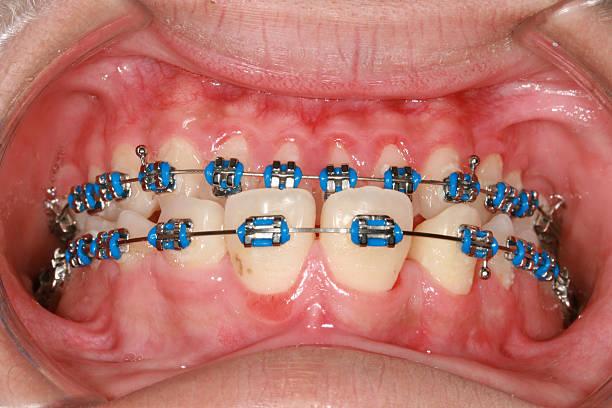
Condition: Gingivitis